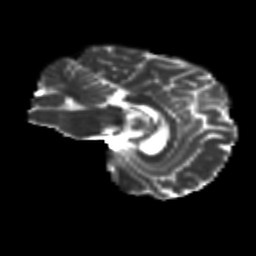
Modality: T2w
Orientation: sagittal
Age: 38
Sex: female
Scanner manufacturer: siemens
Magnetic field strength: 3 T
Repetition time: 8.6 s
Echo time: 0.095 s